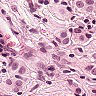
Metastatic tissue present: yes